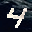
Label: 4